Question: I am making an Angry Birds like game for my project. Most of the things are done except the most basic: giving a realistic feel in game physics. The part I am struggling with the most is damage. I am using libgdx which provides a wrapper around Box2d so the code should not be alien to anybody who knows Box2d.
This is the postSolve method
'''
@Override
public void postSolve(Contact contact, ContactImpulse impulse) {
float[] forces = impulse.getNormalImpulses();
int index1 = (Integer) contact.getFixtureA().getBody().getUserData();
int index2 = (Integer) contact.getFixtureB().getBody().getUserData();
if( forces[0] > 0.3 )
bodies.get(index1).handleCollision(forces[0]);
if( forces[1] > 0.3 )
bodies.get(index2).handleCollision(forces[1]);
}
'''
This pulls out the bodies that are colliding and passes to them the normal collision impulses so that they can handle damage. Now this is the damage handler function of one of the bodies
'''
@Override
public void handleCollision(float impulse) {
health -= impulse;
else if( health < 50 )
isFlaggedForDelete = true;
}
'''
I give health values to all bodies based on their sizes initially and they are supposed to get damaged accordingly each time a strong enough collision happens.
The problem is that the bodies are arranged in a fashion shown in the image. Whenever even a slight collision happens at any of the blocks, which doesnt even make it move, the whole structure (I presume) starts to vibrate and the blocks down below are destroyed (because of health) and the whole structure falls down.

I have set the b2VelocityThreshold to a maximum value (further increasing it introduces bad behavior of bodies in the game). The postSolve method also sets a high enough threshold. What is wrong with my approach?
Thanks.
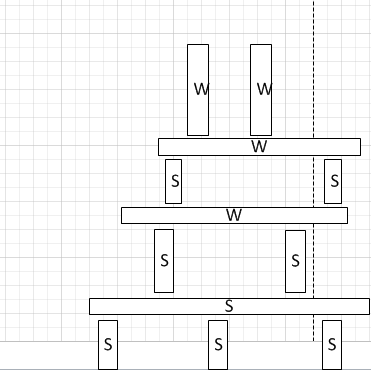
Answer: I think you are using the normalImpulses array incorrectly here. Although this array is always two elements long, it only holds as many valid values as there are points in the collision manifold, which can often be just one. The impulse values it holds are not for bodyA and bodyB, they are for the points of the manifold.
To get a correct value for how 'heavy' the collision is you would need to check how many collision points actually exist for the collision, and if there are two then you could take the average of the impulses, or the maximum maybe.
I say 'heavy' rather than 'damaging' because these impulses will be higher for heavier bodies even if the speed of impact does not change. PreSolve happens every frame for all contacting bodies, so even if you have two bodies sitting almost motionless, one on top of the other, you will still get a large normalImpulse if the bodies are heavy. I guess you would need to take the mass of the bodies involved into account before deciding that a collision was damaging or not.
PostSolve is called every frame while two fixtures are touching, unless their bodies are asleep. When you say the whole structure gets damaged by vibration, I would guess it's just that the bodies are sleeping until part of their structure is bumped, and all of the PostSolve suddenly start adding up.
If I was you I would set up a much simpler scene, say with just one body sitting on the ground, and drop another body on it. Look at the values of normalImpulse you get from that until the bodies sleep. Change their masses, change the drop height etc and do it again to see how the normalImpulse values are affected. This should give you an idea of what kind of threshold values to use when deciding if a collision is causing damage, or is simply the result of bodies sitting on top of each other.